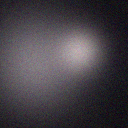
Screen state: off